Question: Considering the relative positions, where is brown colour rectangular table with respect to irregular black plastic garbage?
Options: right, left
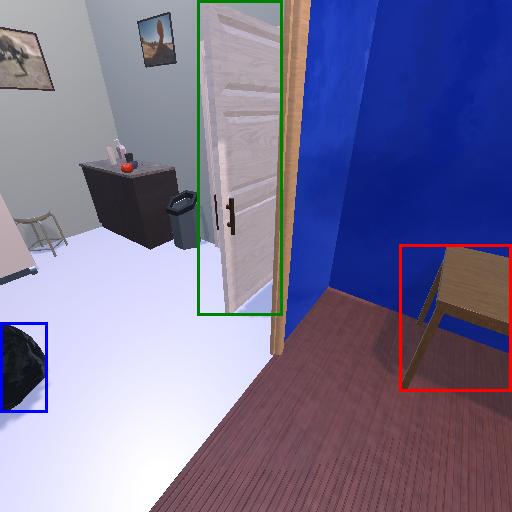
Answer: right